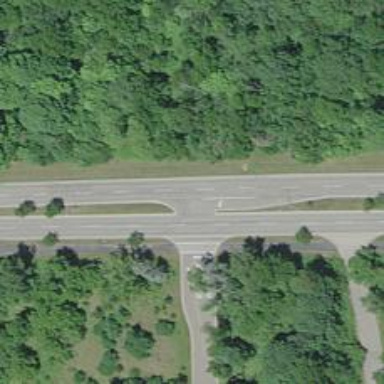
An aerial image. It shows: Tertiary road.